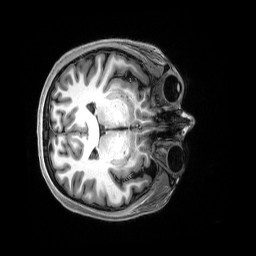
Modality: T1w
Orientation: axial
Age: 21
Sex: female
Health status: healthy
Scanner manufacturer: siemens
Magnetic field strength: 3 T
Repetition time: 2.5 s
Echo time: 0.00222 s